Question: I have a graph that is represented by three different sized circles, based on the presence of a given element in the result set. The first circle is always set to 100%, being this is the largest the circle can be, the other two are relative % to the largest one.
The problem is that I am trying to use css to render them and I do not know the math necessary to figure out how to make them all "stick" together along their sides.
The known pieces will be the radius of each circle, and the largest one is always returned first.
Here is an example of what I'm trying to accomplish:

How can I accomplish this mathematically such that i can supply each circle with a margin-top and margin-left that will position them in this way?
I can position the largest circle at 0,0, and the second largest at half the difference between the 2 diameters, making the center points line up. The real challenge is the third smallest circle, in knowing where to position it based on the other two circles' positions.
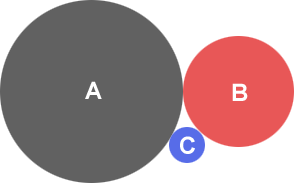
Answer: Build triangle with sides radius0, radius1 and radius2 and calculate the third vertex coordinate (smallest circle center).
I've used <URL> in my calculation. There is Delphi code, but I hope the principle is clear.
'''
var
r0, r1, r2: Integer;
x0, x1, x2, y0, y1, y2: Integer;
a, b, c, ca: Double;
begin
//some intialization
Canvas.FillRect(ClientRect);
Randomize;
r0 := 200;
r1 := Round(r0 * (0.25 + 0.75 * Random));
r2 := Round(r1 * (0.25 + 0.75 * Random));
//circle centers' coordinates
//biggest
x0 := r0;
y0 := r0;
//second
x1 := x0 + r0 + r1;
y1 := y0;
//triangle sides
c := r0 + r1;
b := r0 + r2;
a := r1 + r2;
//x-shift
ca := (c * c + b * b - a * a) / (2.0 * c);
x2 := x0 + Round(ca);
//y-shift is the height of triangle
//Pythagor's rule
y2 := y0 + Round(Sqrt(b * b - ca * ca));
//draw calculated circles
Canvas.Ellipse(x0 - r0, y0 - r0, x0 + r0 + 1, y0 + r0 + 1);
Canvas.Ellipse(x1 - r1, y1 - r1, x1 + r1 + 1, y1 + r1 + 1);
Canvas.Ellipse(x2 - r2, y2 - r2, x2 + r2 + 1, y2 + r2 + 1);
'''
example output: